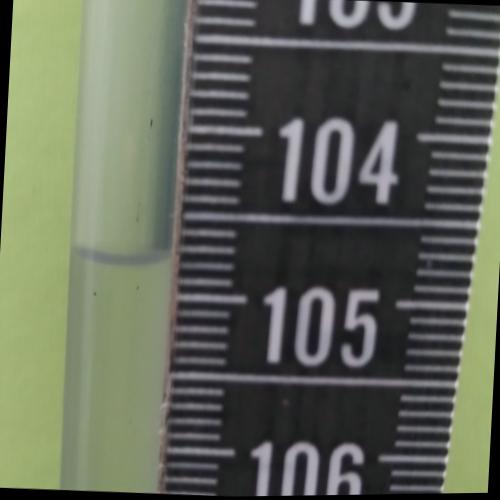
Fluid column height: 104.8 cm